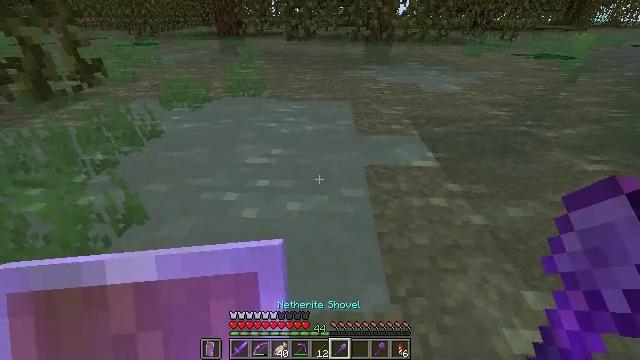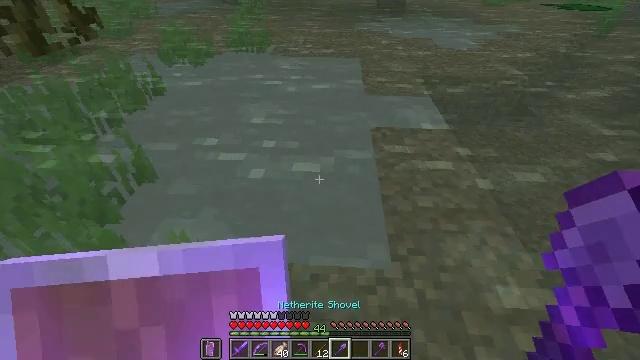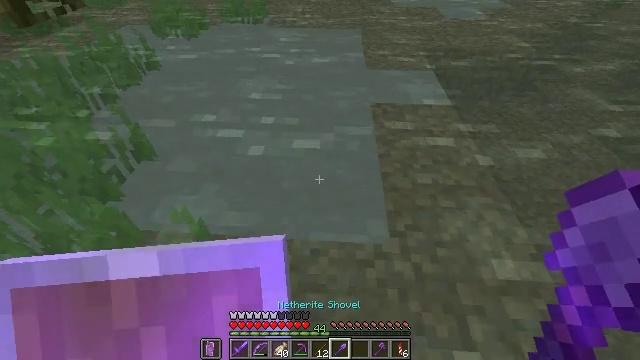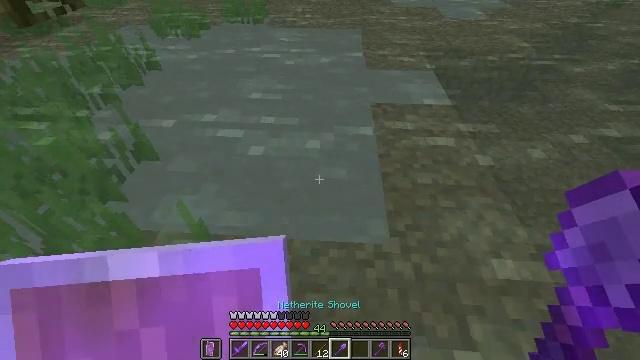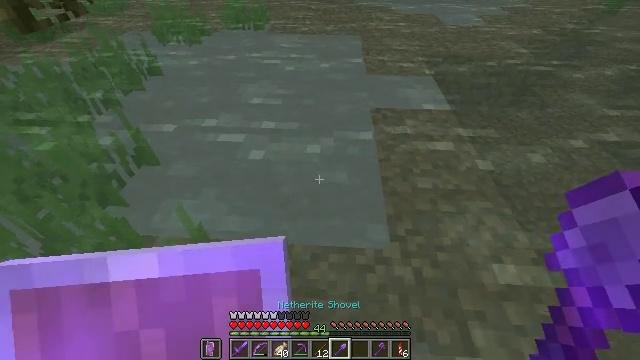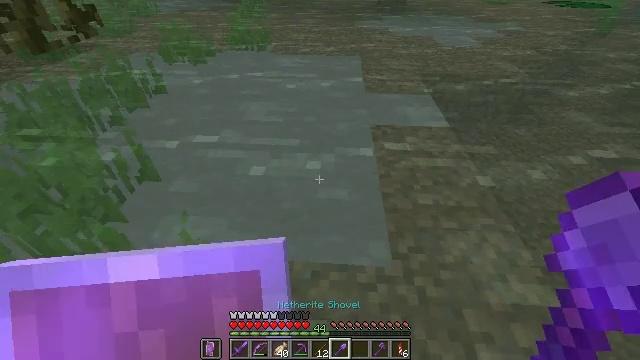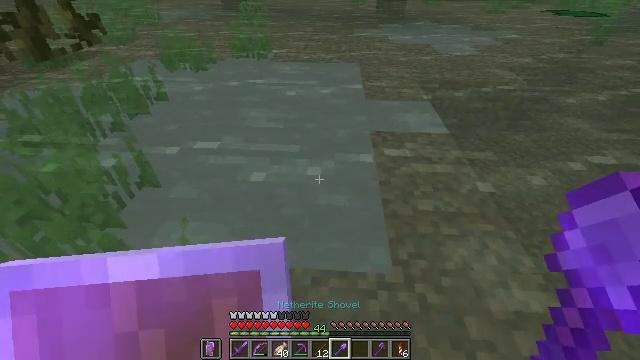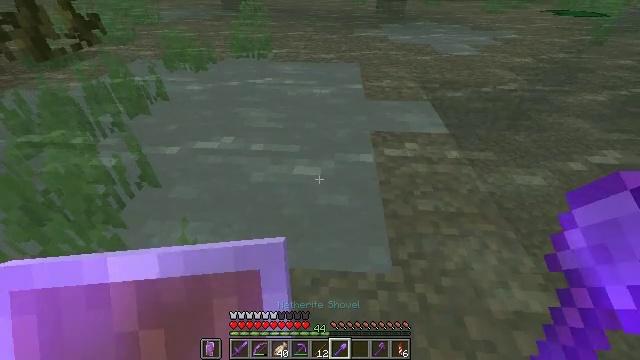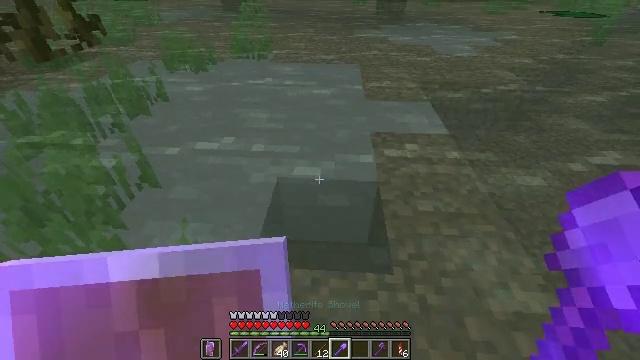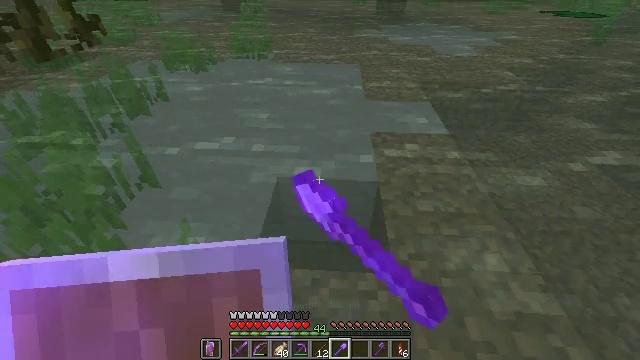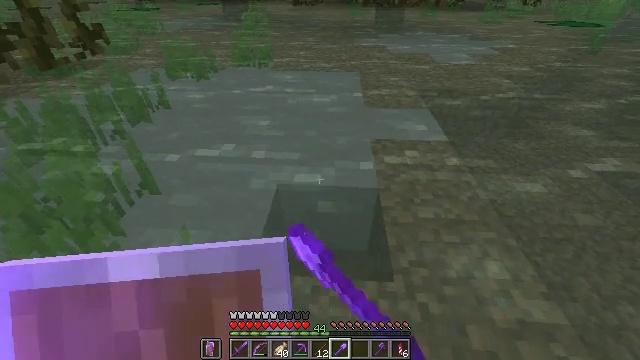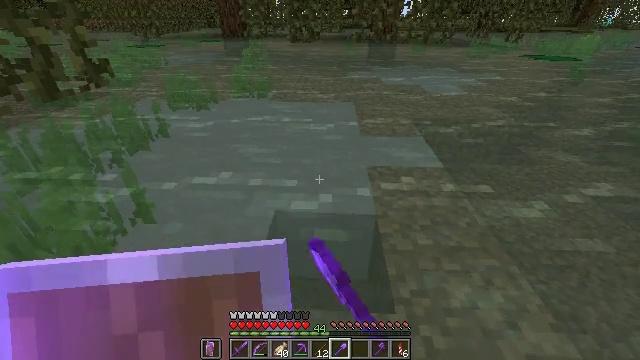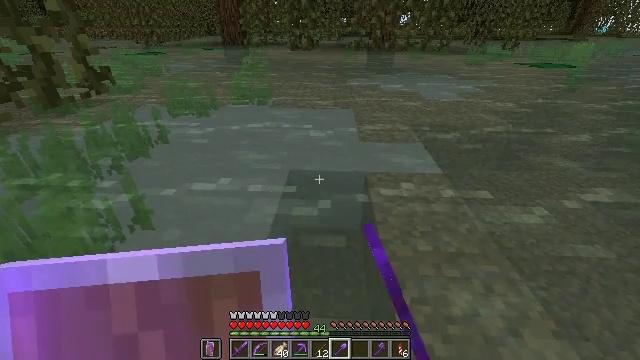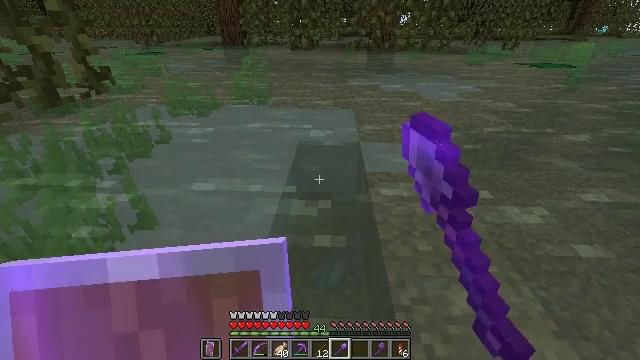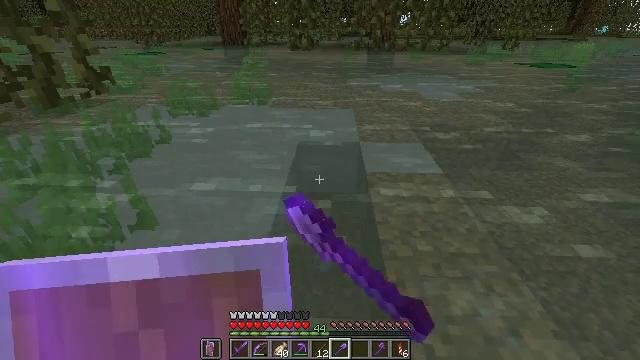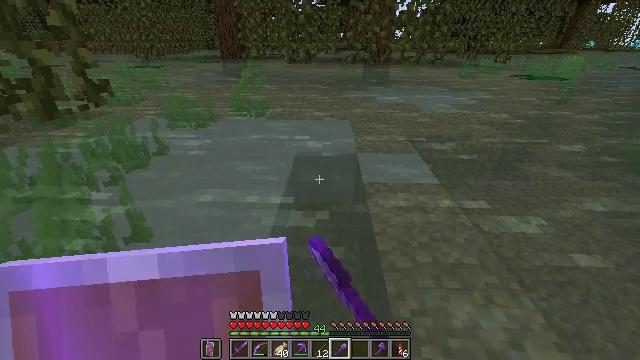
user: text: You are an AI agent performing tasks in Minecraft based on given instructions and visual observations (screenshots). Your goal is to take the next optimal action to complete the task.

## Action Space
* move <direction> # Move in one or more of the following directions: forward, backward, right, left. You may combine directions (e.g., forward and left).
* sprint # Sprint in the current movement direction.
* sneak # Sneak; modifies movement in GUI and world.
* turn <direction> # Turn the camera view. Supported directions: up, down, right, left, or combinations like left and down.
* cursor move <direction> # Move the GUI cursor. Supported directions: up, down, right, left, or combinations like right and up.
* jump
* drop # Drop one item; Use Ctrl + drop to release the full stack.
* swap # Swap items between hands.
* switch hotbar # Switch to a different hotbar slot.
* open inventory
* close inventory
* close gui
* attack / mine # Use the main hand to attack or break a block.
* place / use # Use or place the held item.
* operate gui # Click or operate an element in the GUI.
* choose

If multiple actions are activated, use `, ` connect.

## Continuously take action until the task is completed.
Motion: motion action
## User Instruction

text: Break the clay block to collect it.
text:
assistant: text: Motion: turn left and down
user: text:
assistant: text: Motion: turn down
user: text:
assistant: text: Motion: no_op
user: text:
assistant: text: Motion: turn up
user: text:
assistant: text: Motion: turn up
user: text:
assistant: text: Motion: turn up
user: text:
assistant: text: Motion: no_op
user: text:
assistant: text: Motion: attack / mine
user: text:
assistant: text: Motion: attack / mine
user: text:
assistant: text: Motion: turn up, attack / mine
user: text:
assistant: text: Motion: turn up, attack / mine
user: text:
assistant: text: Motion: turn up, attack / mine
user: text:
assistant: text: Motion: attack / mine
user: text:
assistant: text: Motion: attack / mine
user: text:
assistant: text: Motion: turn up, attack / mine
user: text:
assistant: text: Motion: turn up
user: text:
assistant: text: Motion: no_op
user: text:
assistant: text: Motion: no_op
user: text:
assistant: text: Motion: no_op
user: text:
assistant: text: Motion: no_op
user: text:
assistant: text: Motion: no_op
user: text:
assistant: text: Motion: no_op
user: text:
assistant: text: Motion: no_op
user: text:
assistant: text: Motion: no_op
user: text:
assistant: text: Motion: no_op
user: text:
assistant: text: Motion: no_op
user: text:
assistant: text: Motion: no_op
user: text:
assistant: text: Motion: no_op
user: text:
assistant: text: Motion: no_op
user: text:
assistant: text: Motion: no_op